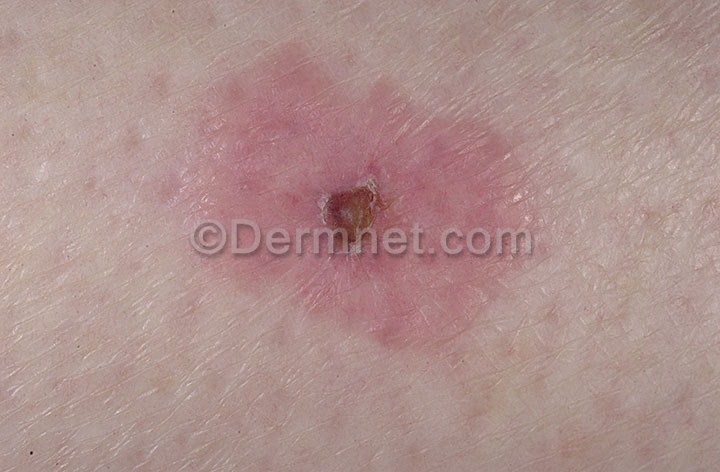
Disease: Vasculitis Photos